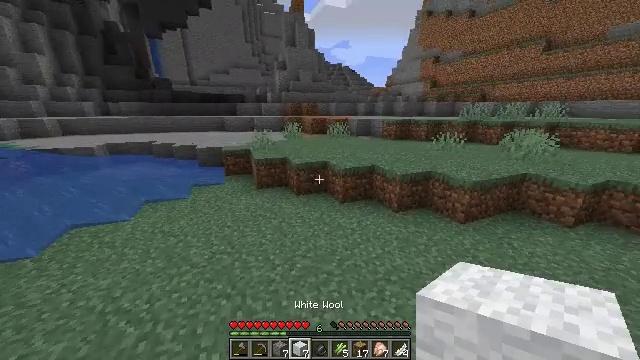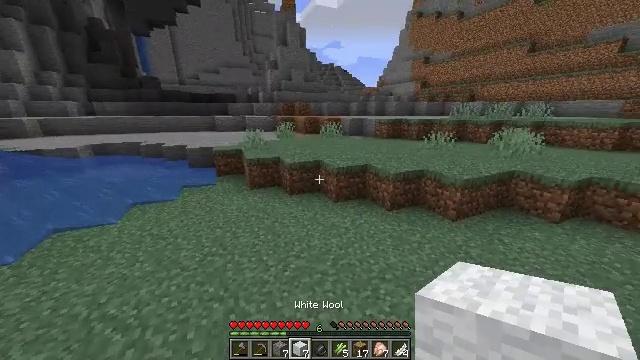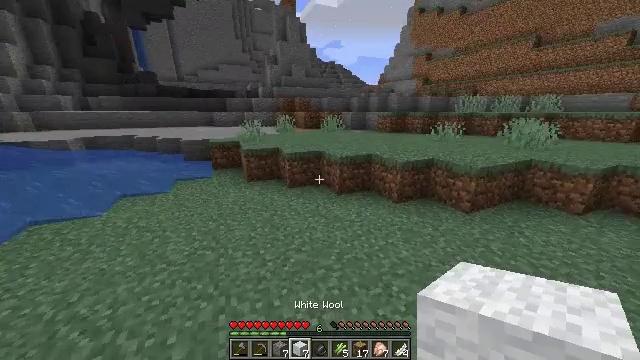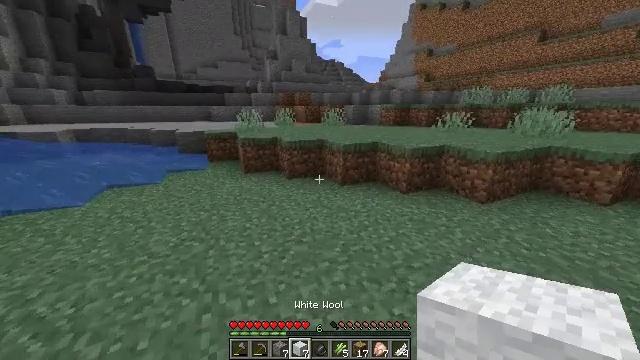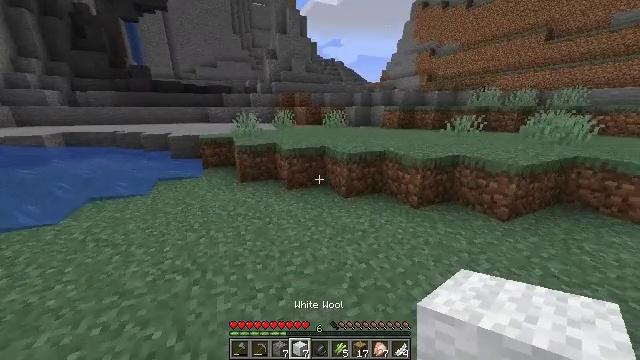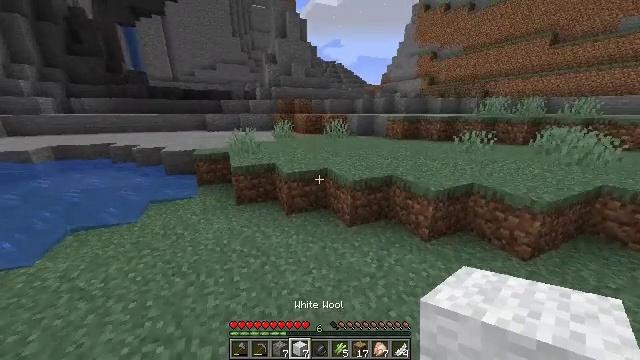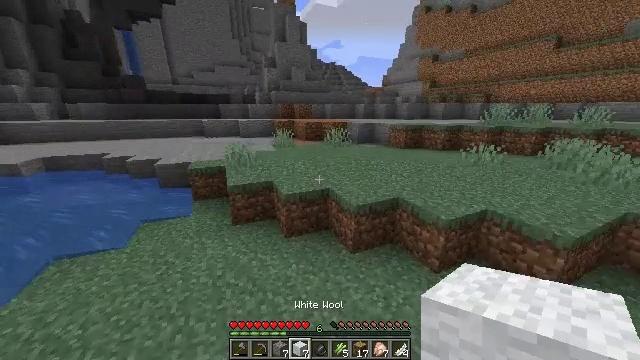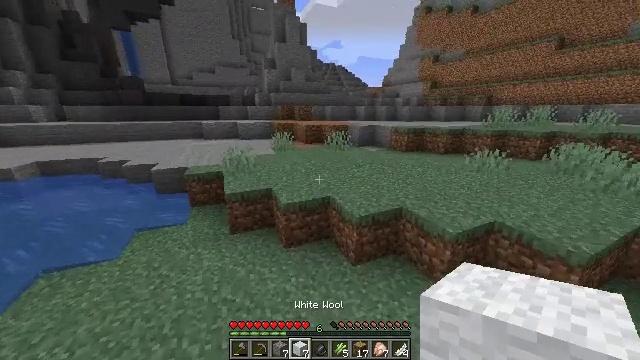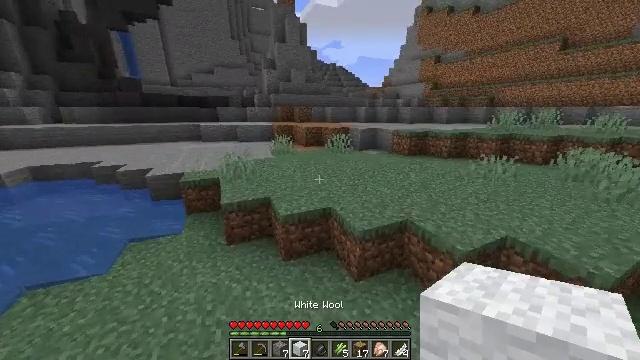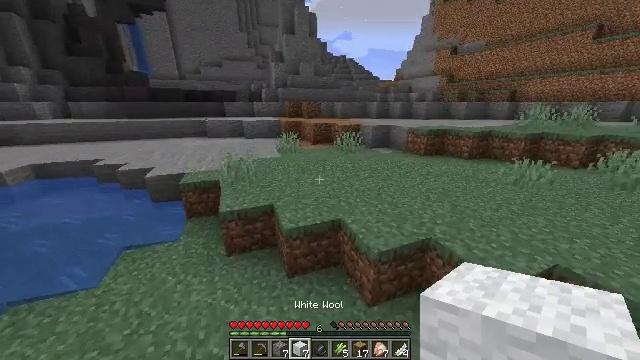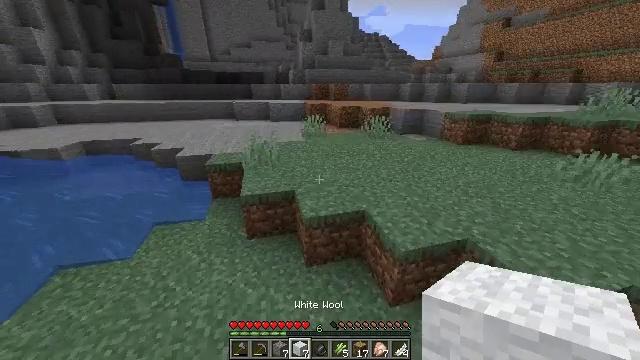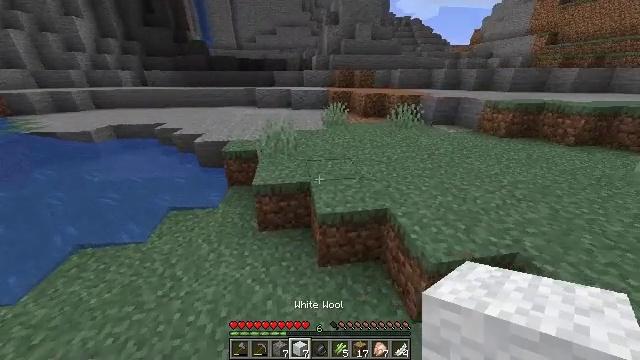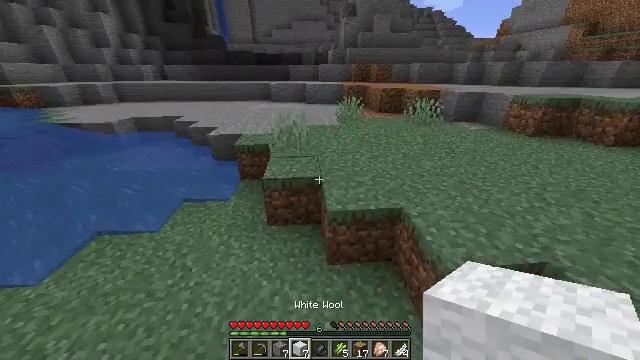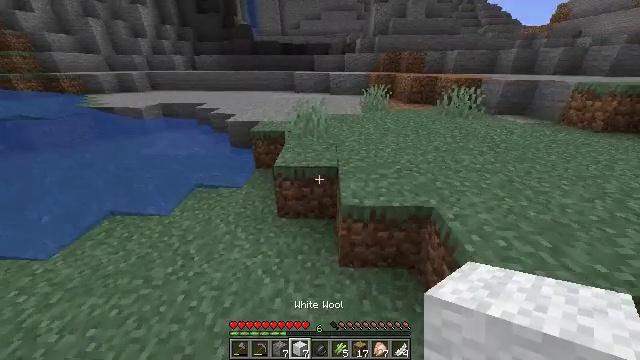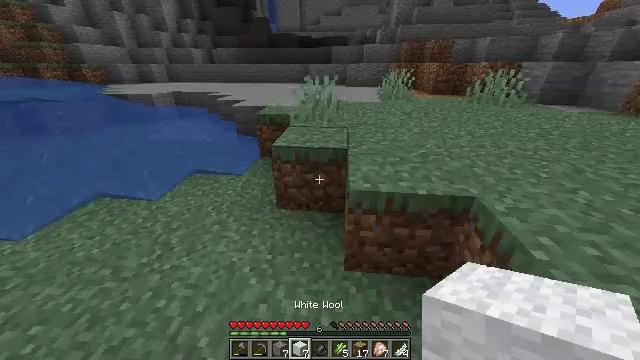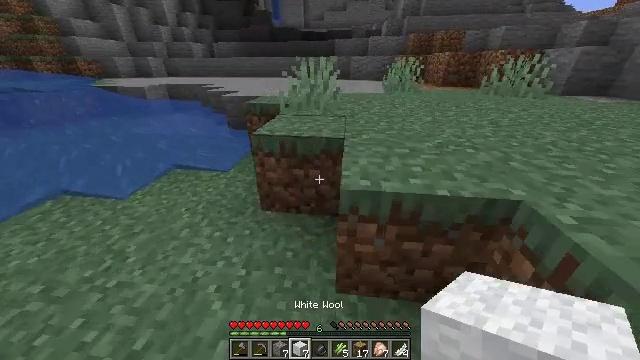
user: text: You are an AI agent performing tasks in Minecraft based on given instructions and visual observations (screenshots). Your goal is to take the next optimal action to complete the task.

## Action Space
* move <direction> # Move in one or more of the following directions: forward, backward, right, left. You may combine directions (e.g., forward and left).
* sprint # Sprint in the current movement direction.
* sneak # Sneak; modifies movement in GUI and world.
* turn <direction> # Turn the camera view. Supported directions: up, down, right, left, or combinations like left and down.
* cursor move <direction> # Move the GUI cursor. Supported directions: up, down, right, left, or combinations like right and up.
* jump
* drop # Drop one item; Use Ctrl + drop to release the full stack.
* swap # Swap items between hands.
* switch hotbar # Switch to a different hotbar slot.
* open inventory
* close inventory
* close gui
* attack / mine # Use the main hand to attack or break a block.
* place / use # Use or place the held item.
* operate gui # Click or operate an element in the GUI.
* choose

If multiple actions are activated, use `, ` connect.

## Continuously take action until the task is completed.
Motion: motion action
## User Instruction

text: Interact with the crafting table to craft a spruce slab.
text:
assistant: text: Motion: move forward, sprint, turn right, jump
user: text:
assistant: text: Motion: move forward, sprint, jump
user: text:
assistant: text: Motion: move forward, sprint, jump
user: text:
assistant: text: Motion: move forward, sprint, jump
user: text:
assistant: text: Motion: move forward, sprint, jump
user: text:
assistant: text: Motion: move forward, sprint, jump
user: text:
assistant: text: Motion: move forward, sprint, jump
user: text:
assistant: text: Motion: move forward, sprint, jump
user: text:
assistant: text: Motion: move forward, sprint, turn left and down, jump
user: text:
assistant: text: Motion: move forward, sprint, turn left and down, jump
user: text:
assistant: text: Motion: move forward, sprint, turn left and down, jump
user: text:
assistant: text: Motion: move forward, sprint, turn left and down, jump
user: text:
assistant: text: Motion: move forward, sprint, turn left and down, jump
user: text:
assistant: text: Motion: move forward, sprint, turn left, jump
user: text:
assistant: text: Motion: move forward, sprint, turn left, jump
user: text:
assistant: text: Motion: move forward, sprint, jump
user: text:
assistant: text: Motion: move forward, sprint, jump
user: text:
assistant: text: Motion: move forward, sprint, turn up, jump
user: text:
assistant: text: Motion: move forward, sprint, turn left and up, jump
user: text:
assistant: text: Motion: move forward, sprint, jump
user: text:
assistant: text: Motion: move forward, sprint, jump
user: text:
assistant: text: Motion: move forward, sprint, jump
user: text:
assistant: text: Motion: move forward, sprint, jump
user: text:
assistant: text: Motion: move forward, sprint, turn left and up, jump
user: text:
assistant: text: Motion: move forward, sprint, jump
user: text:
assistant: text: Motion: move forward, sprint, turn up, jump
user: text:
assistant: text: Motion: move forward, sprint, turn up, jump
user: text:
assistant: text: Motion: move forward, sprint, jump
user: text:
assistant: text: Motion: move forward, sprint, jump
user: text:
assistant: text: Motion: move forward, sprint, jump, close inventory